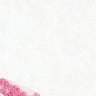
Metastatic tissue present: no